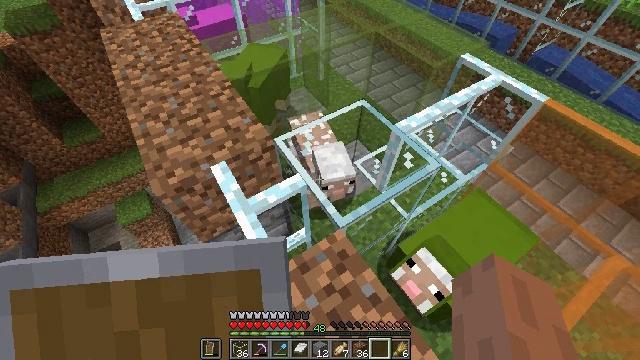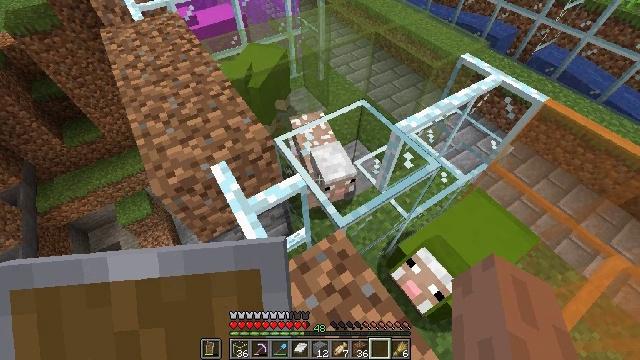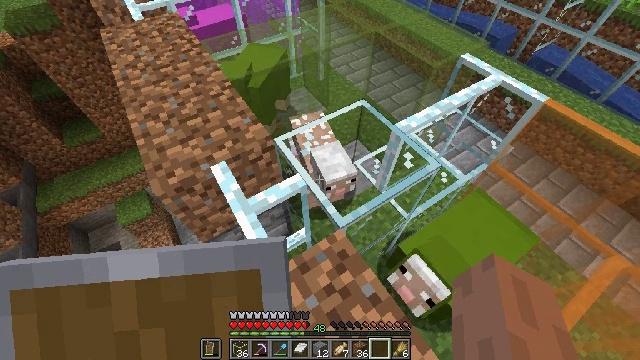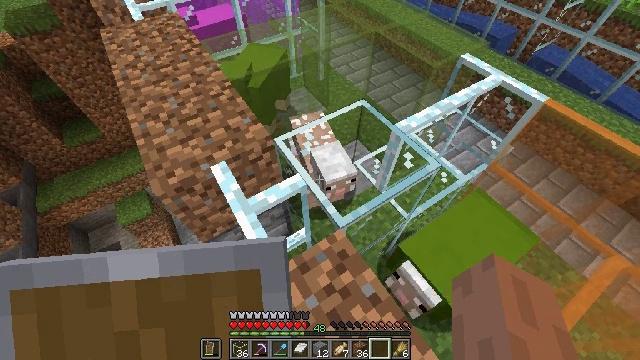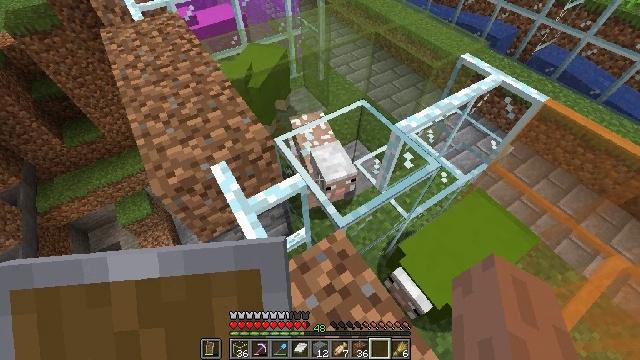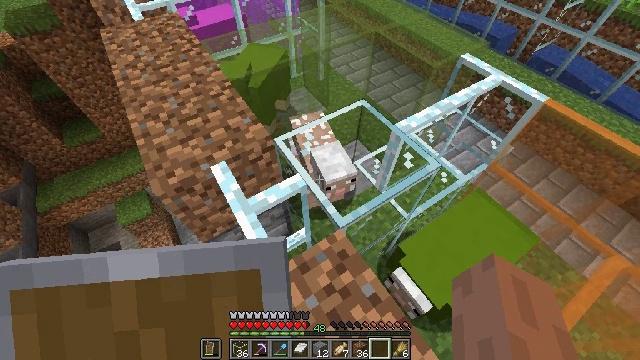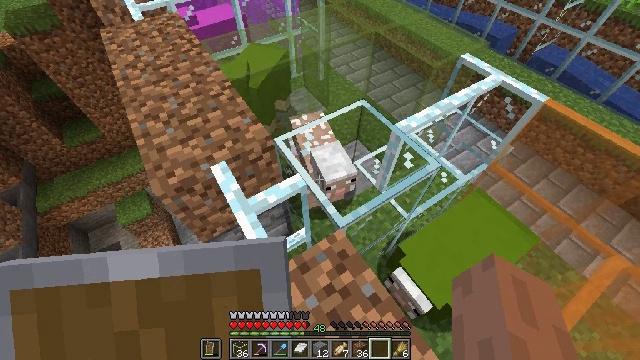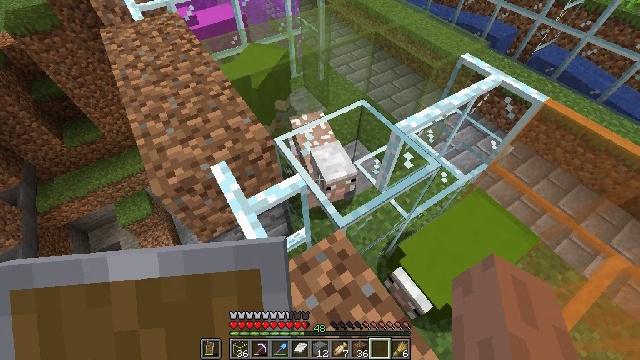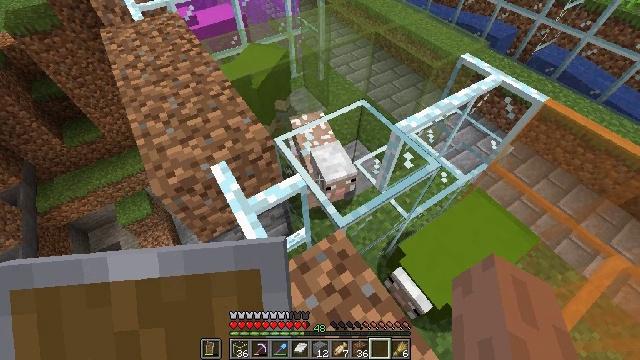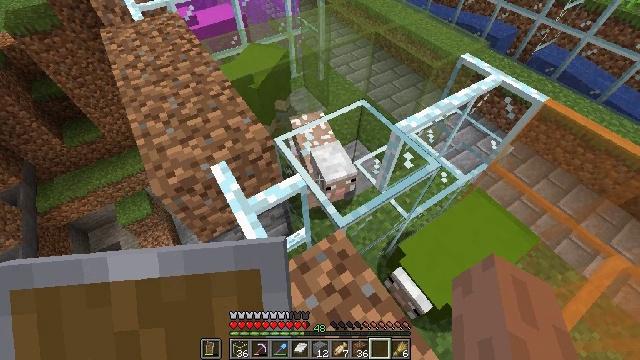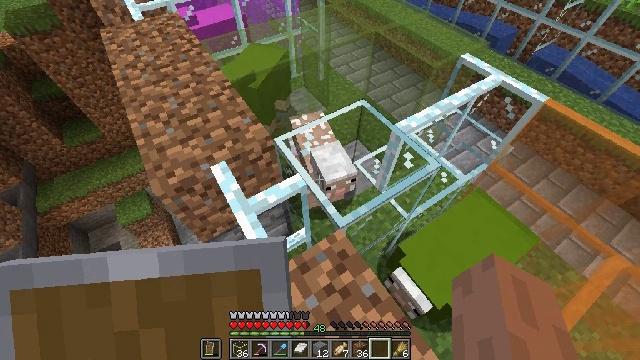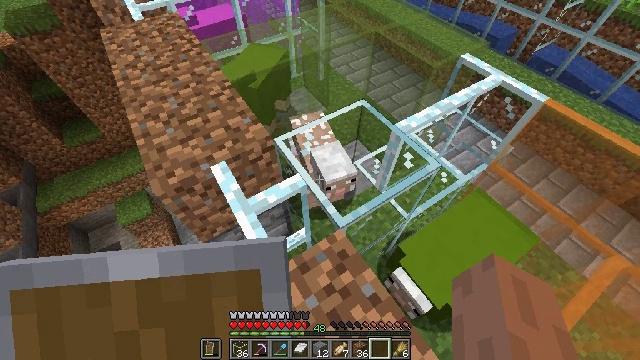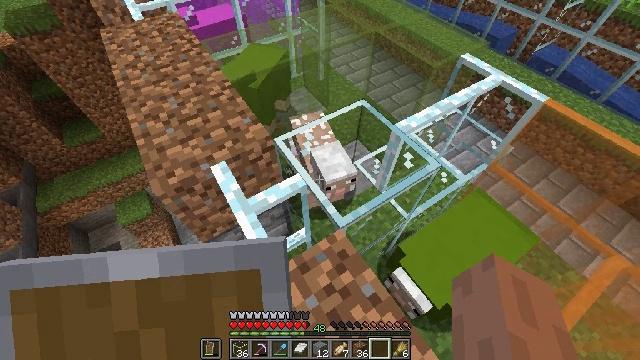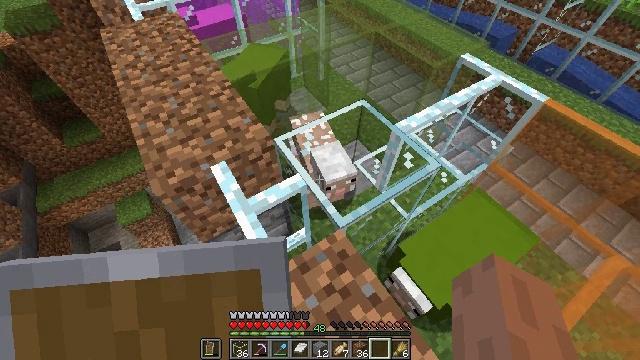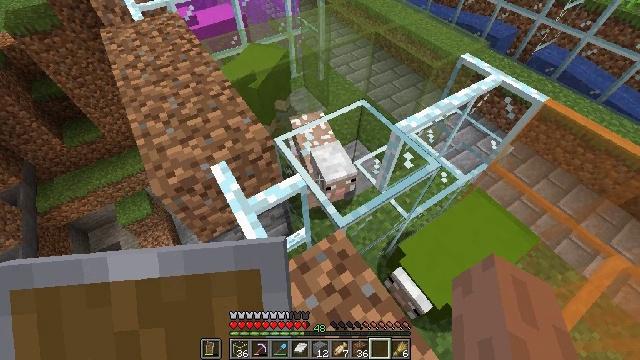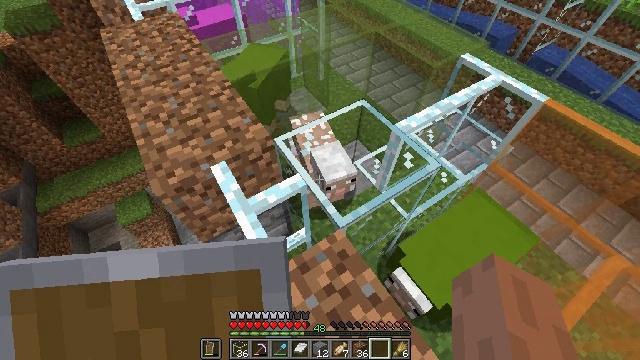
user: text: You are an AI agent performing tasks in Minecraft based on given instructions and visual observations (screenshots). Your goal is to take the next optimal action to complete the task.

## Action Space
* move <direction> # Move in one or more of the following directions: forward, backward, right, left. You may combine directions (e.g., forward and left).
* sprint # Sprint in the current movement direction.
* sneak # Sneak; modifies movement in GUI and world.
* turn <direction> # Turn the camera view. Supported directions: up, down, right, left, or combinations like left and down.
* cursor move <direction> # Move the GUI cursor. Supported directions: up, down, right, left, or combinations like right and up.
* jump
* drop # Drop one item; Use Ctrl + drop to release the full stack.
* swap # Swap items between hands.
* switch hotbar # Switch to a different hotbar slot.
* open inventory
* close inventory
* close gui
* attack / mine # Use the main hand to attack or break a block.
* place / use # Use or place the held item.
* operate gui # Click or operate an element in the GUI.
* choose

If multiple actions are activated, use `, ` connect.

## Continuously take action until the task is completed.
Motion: motion action
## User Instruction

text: Shatter the glass pane with a tool.
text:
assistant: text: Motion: no_op
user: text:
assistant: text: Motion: no_op
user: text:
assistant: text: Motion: no_op
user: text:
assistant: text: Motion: no_op
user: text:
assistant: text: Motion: no_op
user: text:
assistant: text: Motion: no_op
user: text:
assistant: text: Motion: no_op
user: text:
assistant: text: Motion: no_op
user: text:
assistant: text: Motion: no_op
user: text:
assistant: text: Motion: no_op
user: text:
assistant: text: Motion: no_op
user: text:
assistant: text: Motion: no_op
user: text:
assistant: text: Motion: no_op
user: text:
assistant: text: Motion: no_op
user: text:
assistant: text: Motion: no_op
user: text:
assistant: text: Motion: no_op
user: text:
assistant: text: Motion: no_op
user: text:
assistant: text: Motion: no_op
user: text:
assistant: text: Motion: no_op
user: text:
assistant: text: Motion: no_op
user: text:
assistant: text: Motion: no_op
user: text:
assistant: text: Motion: no_op
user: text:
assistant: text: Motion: no_op
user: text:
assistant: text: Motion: no_op
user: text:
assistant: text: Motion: no_op
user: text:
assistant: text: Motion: no_op
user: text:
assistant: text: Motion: no_op
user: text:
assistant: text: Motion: no_op
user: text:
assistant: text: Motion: no_op
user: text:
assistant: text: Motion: no_op